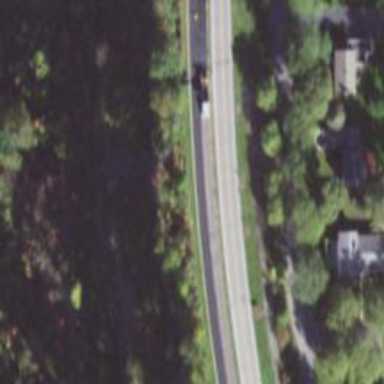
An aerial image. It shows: Asphalt road classified as primary highway with expressway characteristics.